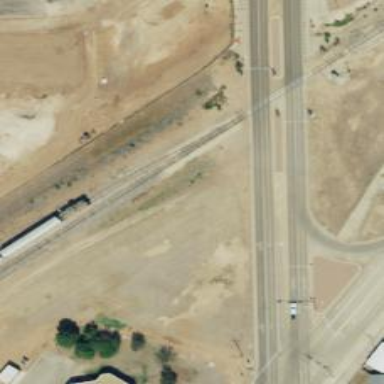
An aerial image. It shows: Railway siding for service.